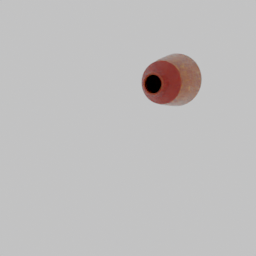
Label: decoration